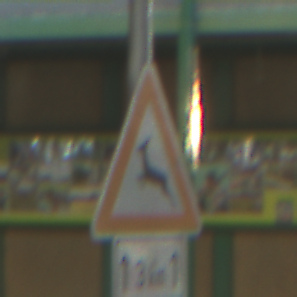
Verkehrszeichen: WildwechselRechts
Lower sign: LaengeEinerStrecke2
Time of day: MorningAfternoon
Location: Roofed (Special)
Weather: NotSpecified
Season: NotSpecified
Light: Artificial